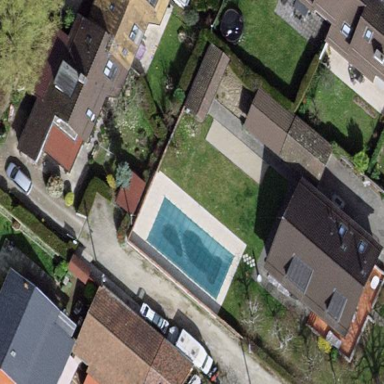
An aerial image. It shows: Garden enclosed by fence.